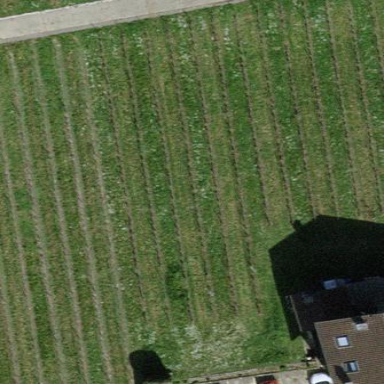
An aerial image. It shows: Beautiful vineyard in the countryside.